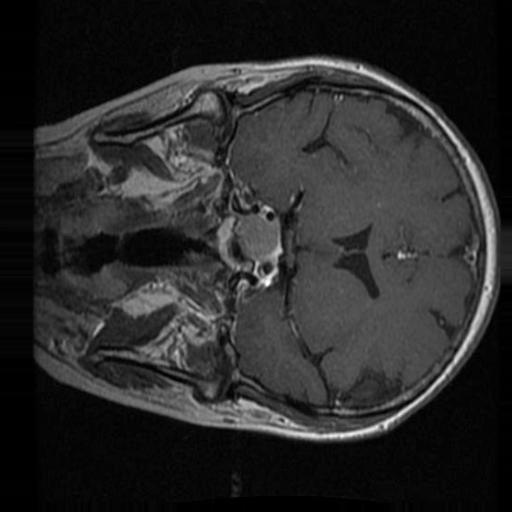
Label: brain_tumor